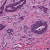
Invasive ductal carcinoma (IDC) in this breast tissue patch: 0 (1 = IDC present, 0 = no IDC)